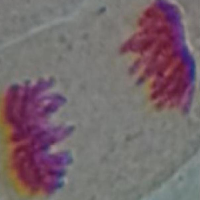
Label: telophase